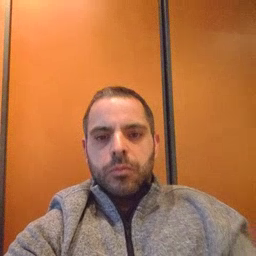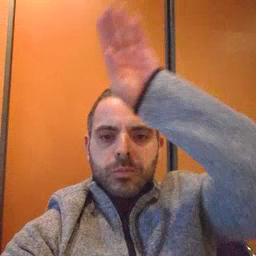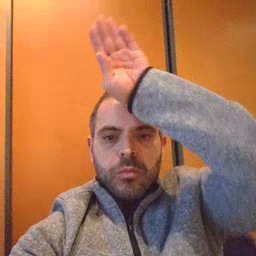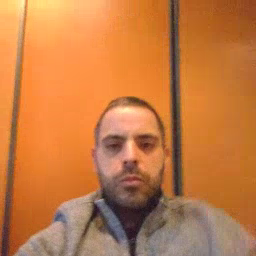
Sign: fireman